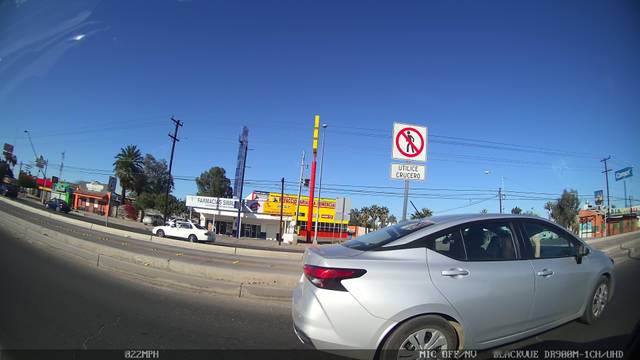
Region: Mexico
Coordinates: 32.589, -115.395